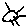
Label: sun